Question: '''
<!doctype html>
<html>
<head>
<title>All</title>
</head>
<body>
<?php
include ("connection.php");
$result = mysqli_query($con, "SELECT * FROM student_data") or die('Query failed');
while($row = mysqli_fetch_array('$result'))
{
echo $row['name'];
echo $row['fname'];
echo $row['sid'];
echo $row['email'];
echo "<br>";
}
?>
</body>
</html>
'''
This i suppose to print every data in the database. But i get the following error. Where am i going wrong?
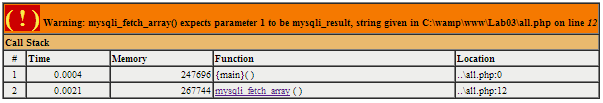
Answer: remove apostrophe around '$result'. This 'mysqli_fetch_array('$result')' should be 'mysqli_fetch_array($result)'
Note the difference:
''$result'' is a string (single apostrophe)
'$result' is a resource returned by 'mysqli_query'